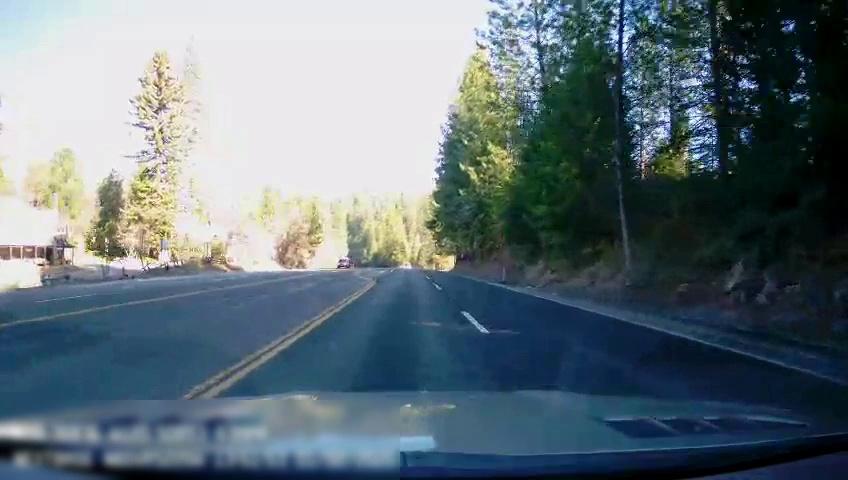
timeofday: Day
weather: Sunny
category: Drivable Space
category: Vehicles | SUV
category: Lanes | Alternate Lane
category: Lanes | Alternate Lane
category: Lanes | Current Lane
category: Lanes | Alternate Lane
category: Lanes | Opposite Lane
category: Lanes | Opposite Lane
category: Lanes | Opposite Lane